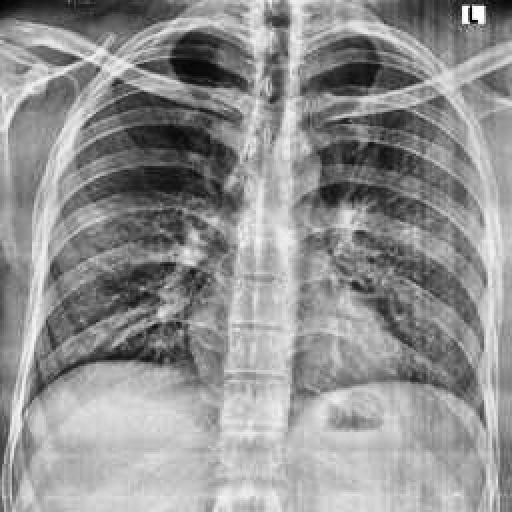
Finding: NORMAL